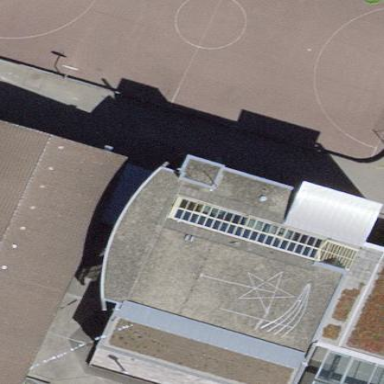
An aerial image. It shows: School building.